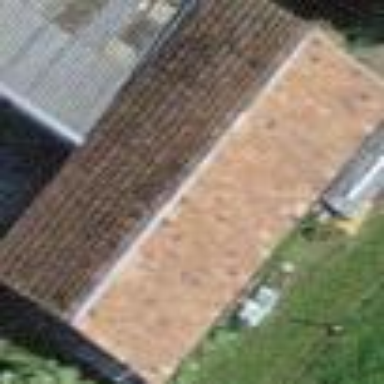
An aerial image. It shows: Barn.